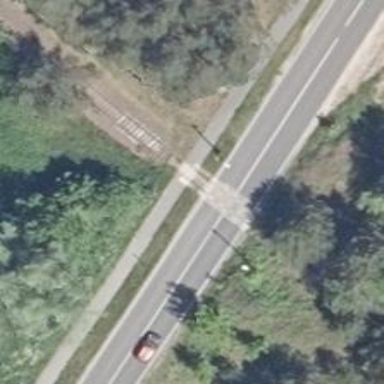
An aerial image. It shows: Level crossing along the railway.